Aerial crown-view tile of a tropical tree (Barro Colorado Island, Panama), acquired 20250414:
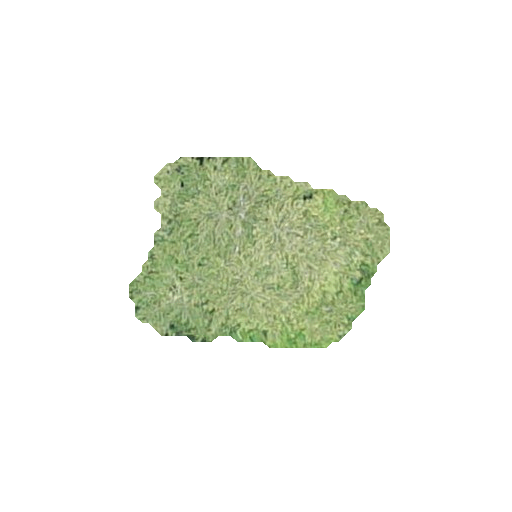
Species: Quararibea asterolepis
GBIF accepted scientific name: Quararibea asterolepis
Crown area: 54.893 m²